Aerial crown-view tile of a tropical tree (Barro Colorado Island, Panama), acquired 20250818:
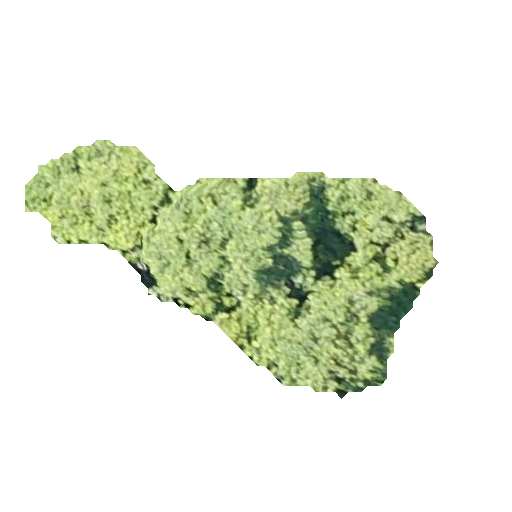
Species: Luehea seemannii
GBIF accepted scientific name: Luehea seemannii
Crown area: 82.723 m²